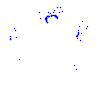
Particle: proton